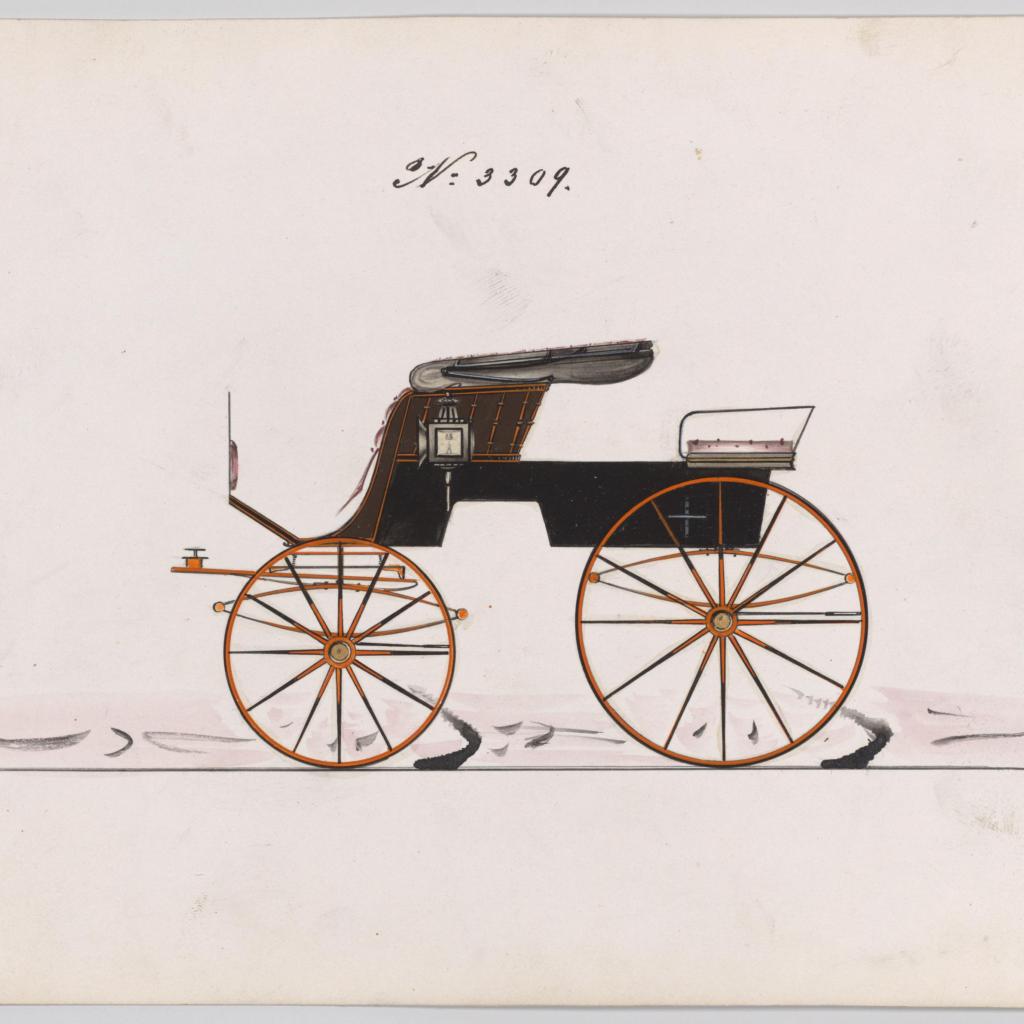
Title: Design for Stanhope Phaeton, no. 3309
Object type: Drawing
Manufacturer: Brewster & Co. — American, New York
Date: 1877
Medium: Pen and black ink, watercolor and gouache with gum arabic and metallic ink
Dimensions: sheet: 6 7/16 x 9 1/2 in. (16.4 x 24.1 cm)
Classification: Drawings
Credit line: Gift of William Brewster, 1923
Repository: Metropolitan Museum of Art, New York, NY